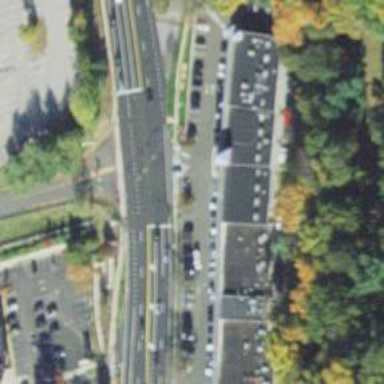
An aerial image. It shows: Car rental facility.